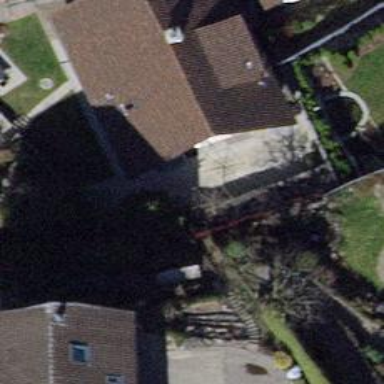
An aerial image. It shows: Simple house.